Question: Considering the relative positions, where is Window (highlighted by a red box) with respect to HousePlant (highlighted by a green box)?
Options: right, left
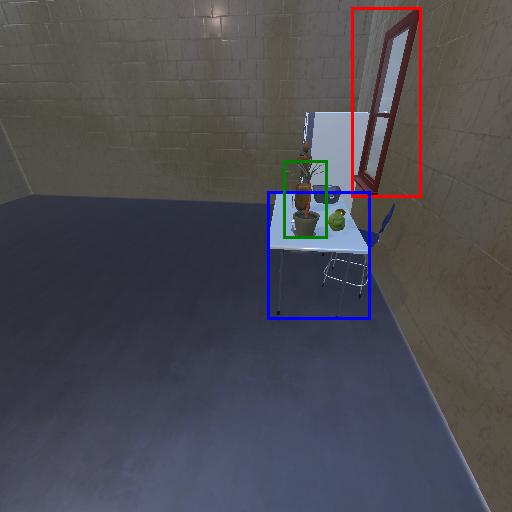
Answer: right